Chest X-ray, PA view. Patient: 27 years old, sex M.
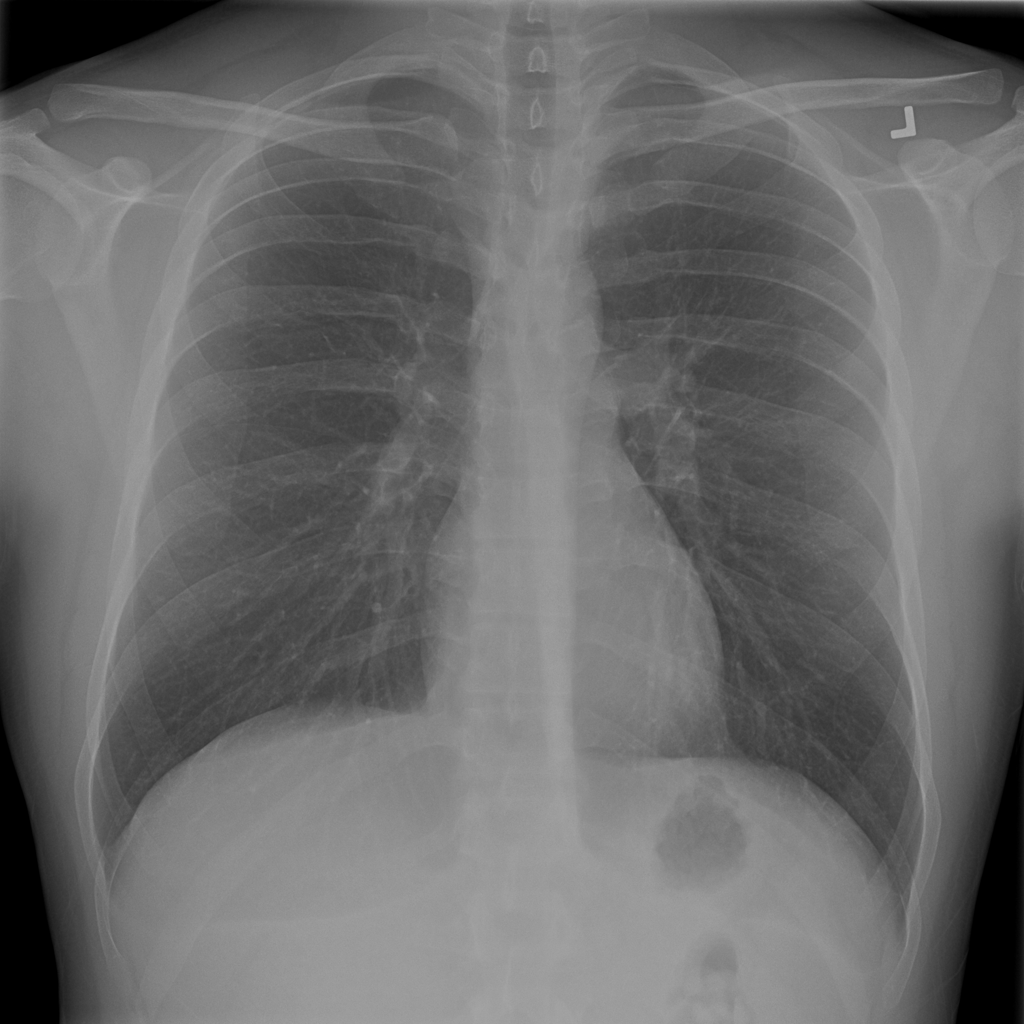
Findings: Infiltration